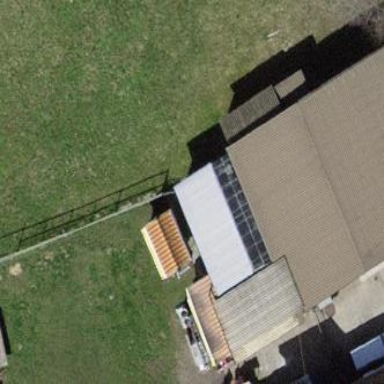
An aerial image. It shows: View of roof of building.